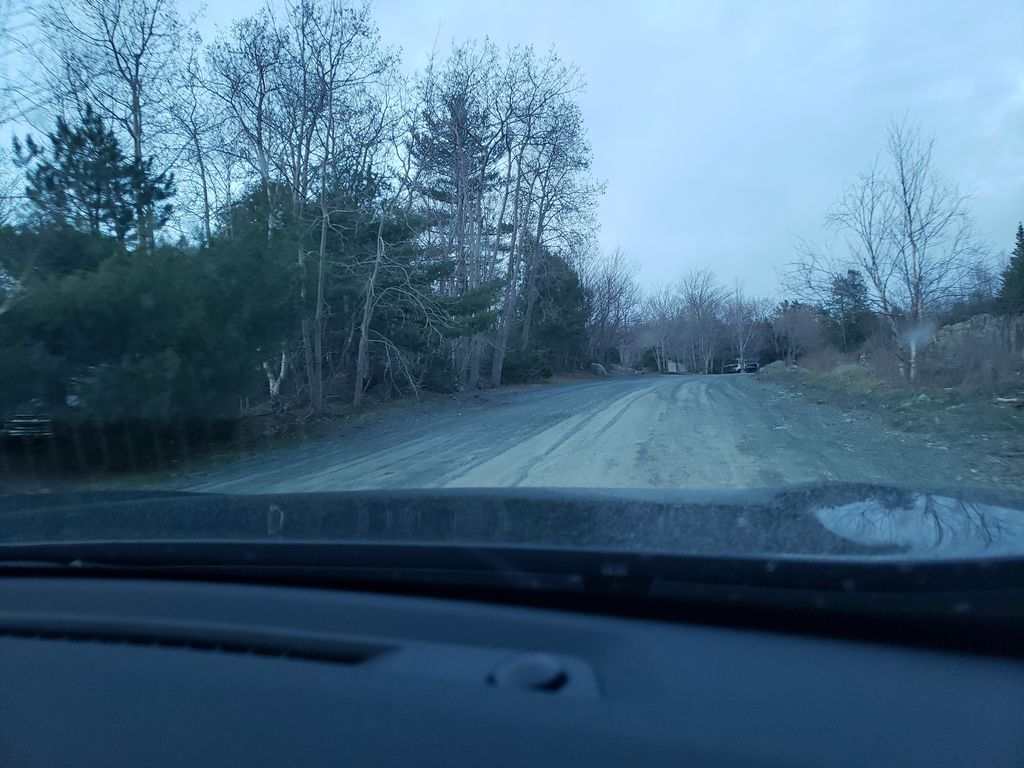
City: halifax